Field crop: maize
Growth stage: 2
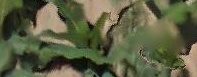
Species: maize